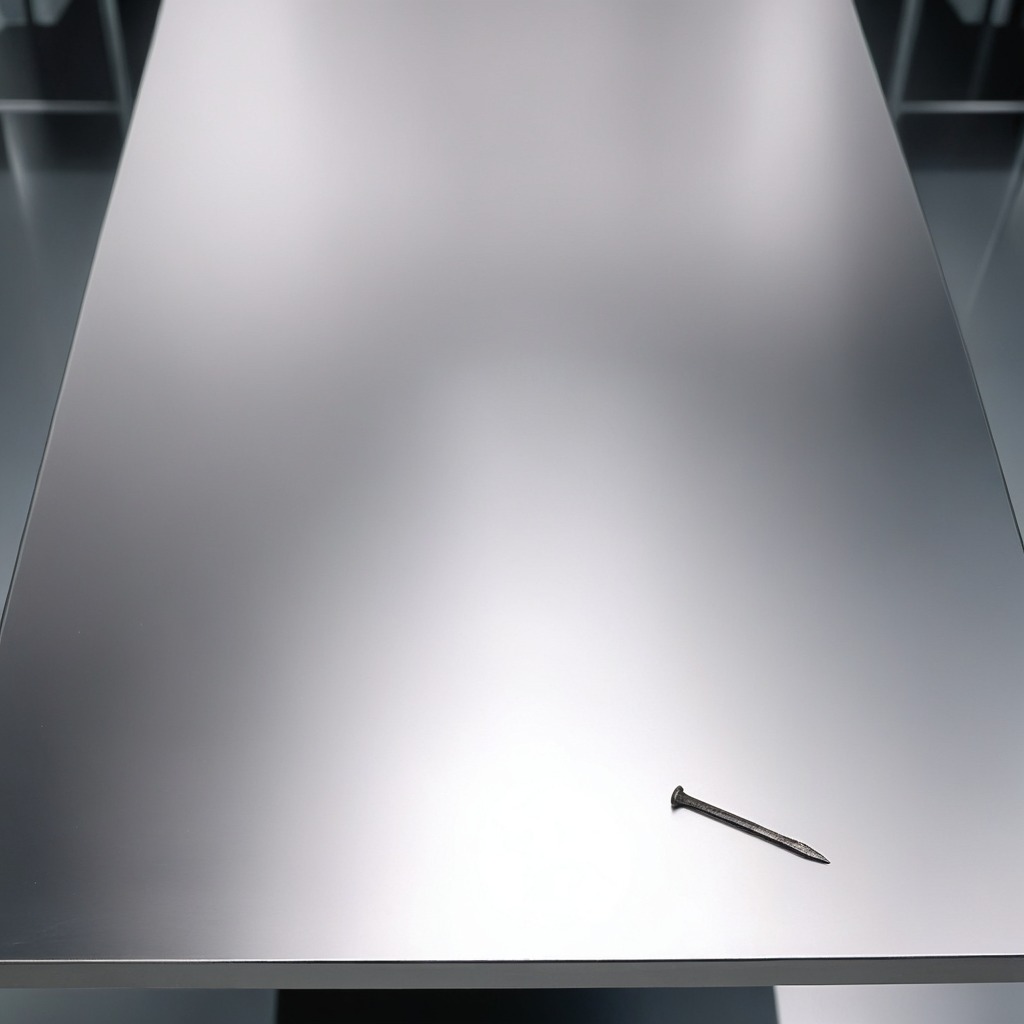
An iron nail is lying on the stainless steel table.